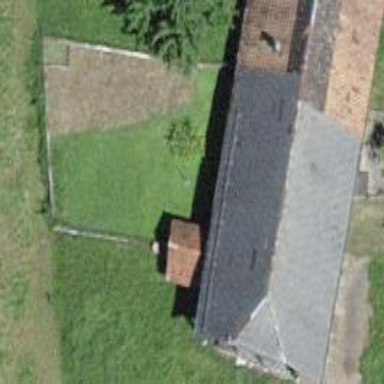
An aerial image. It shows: Rural barn.